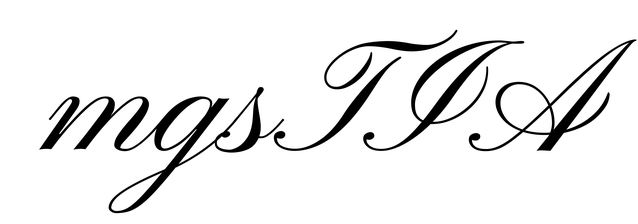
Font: PinyonScript-Regular